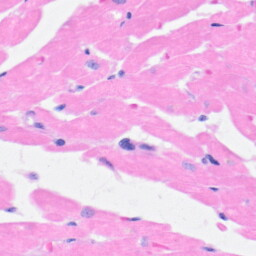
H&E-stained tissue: Heart